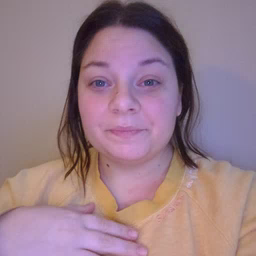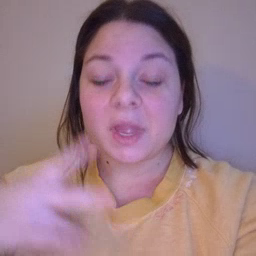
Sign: cut